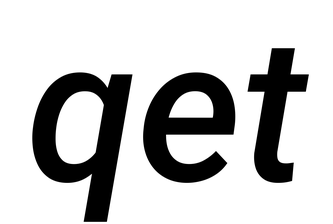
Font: Roboto-Italic_Medium_Italic